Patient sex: M
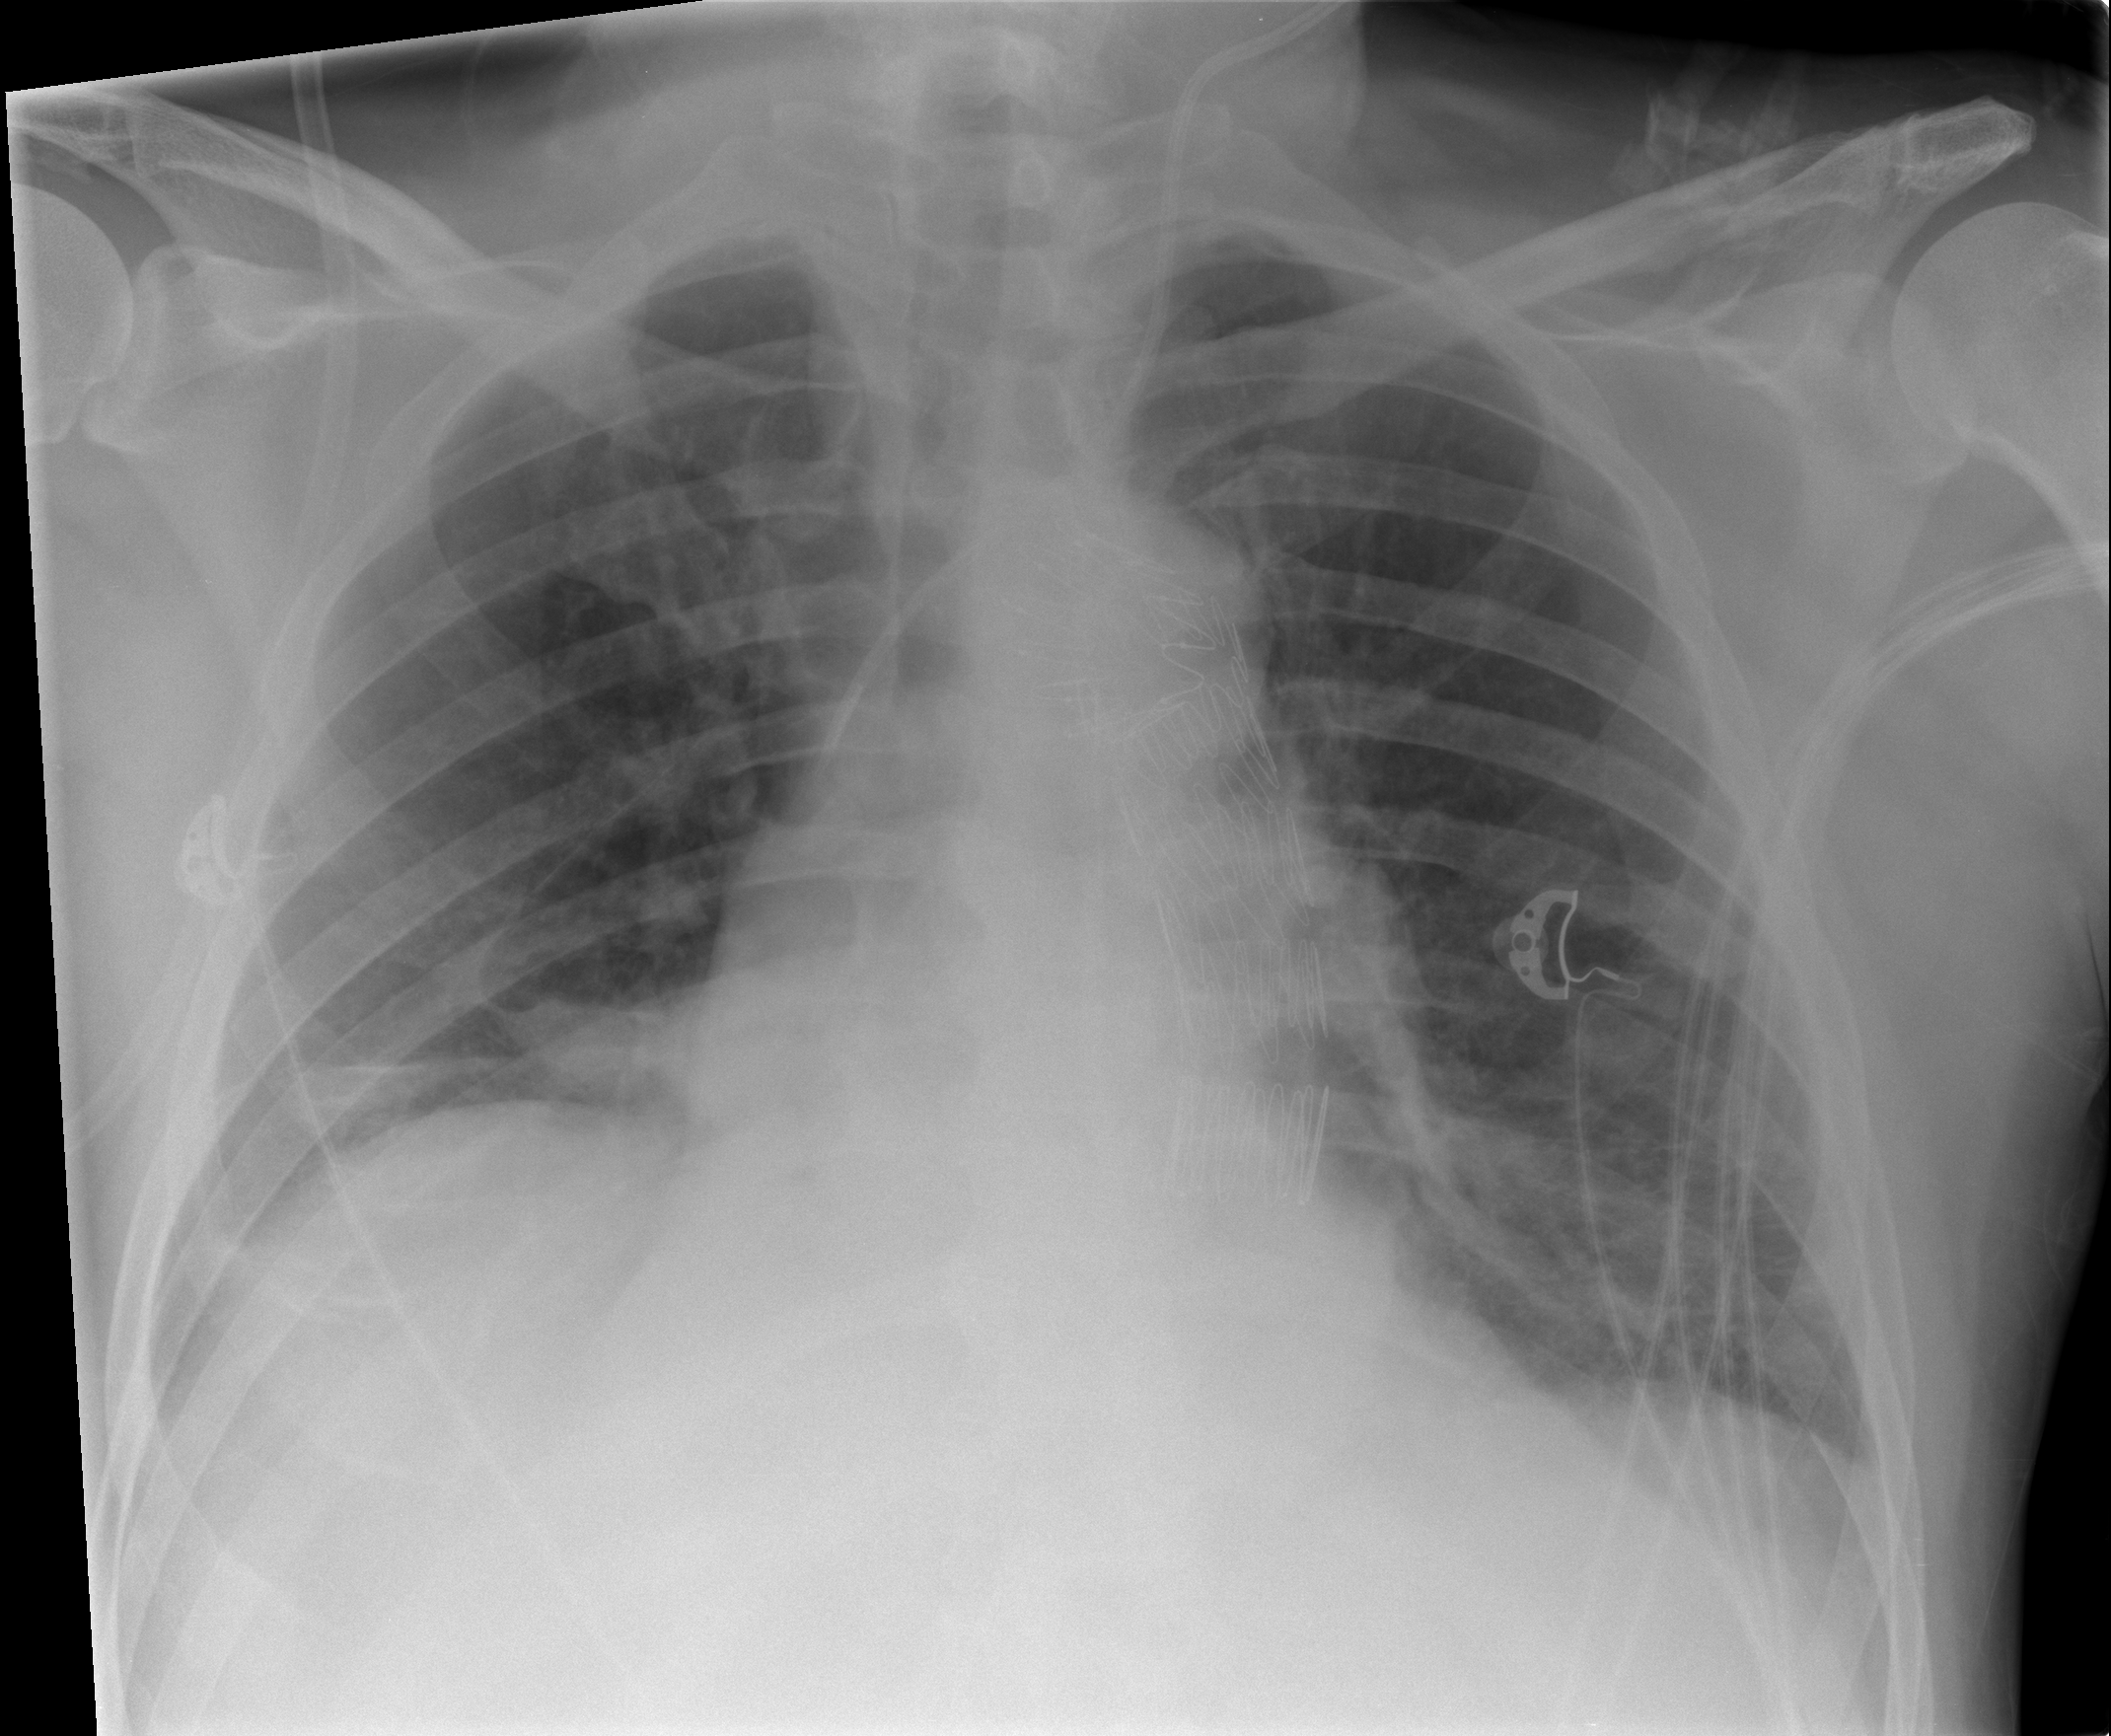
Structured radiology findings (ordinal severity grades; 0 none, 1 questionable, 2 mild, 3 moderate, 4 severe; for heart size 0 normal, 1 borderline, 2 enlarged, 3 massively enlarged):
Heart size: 2
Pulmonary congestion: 0
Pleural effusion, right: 2
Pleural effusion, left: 0
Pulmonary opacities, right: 0
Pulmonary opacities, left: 0
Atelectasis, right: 2
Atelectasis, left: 2